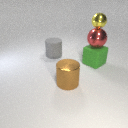
large gray rubber cylinder behind large green rubber cube